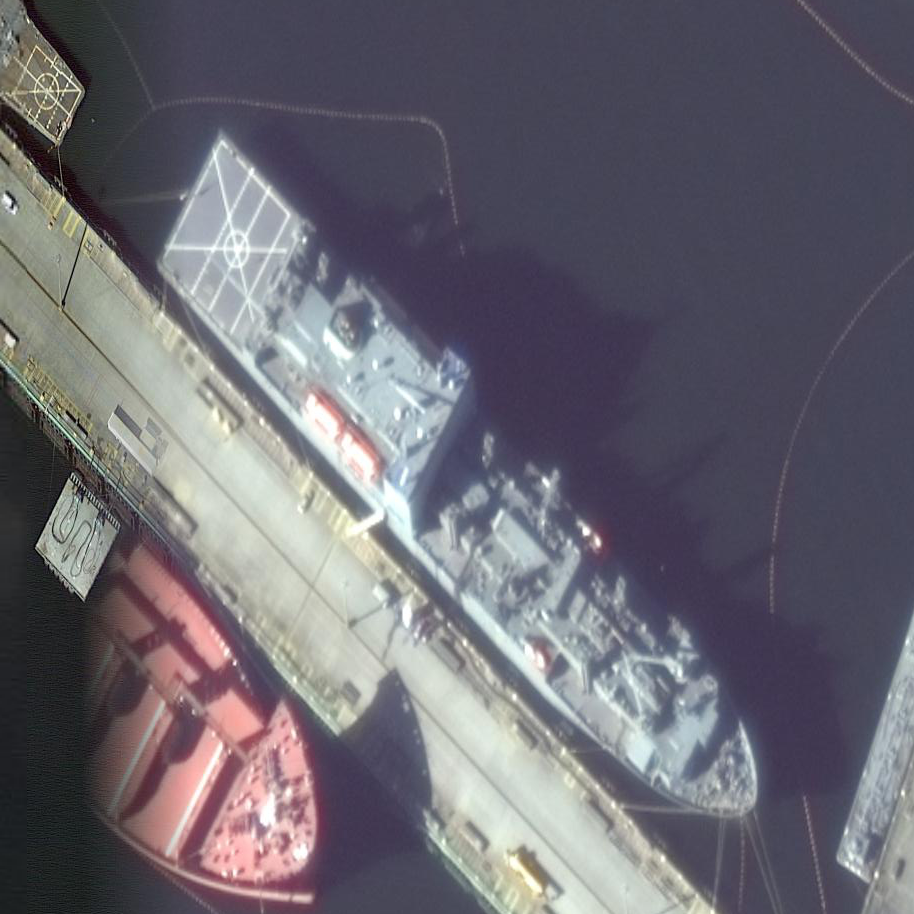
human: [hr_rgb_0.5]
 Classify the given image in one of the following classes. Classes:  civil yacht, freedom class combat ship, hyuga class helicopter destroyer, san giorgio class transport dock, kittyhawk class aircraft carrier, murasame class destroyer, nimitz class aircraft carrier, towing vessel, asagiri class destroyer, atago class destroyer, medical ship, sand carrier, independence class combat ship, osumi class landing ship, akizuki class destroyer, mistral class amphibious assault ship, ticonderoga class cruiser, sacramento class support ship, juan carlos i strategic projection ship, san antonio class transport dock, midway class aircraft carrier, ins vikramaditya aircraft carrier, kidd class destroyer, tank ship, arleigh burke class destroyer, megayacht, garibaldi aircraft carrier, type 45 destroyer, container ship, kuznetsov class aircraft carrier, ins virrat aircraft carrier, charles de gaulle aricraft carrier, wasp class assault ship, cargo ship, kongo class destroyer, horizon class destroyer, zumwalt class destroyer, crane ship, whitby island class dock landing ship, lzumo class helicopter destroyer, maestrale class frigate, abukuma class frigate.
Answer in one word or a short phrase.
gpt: Crane ship